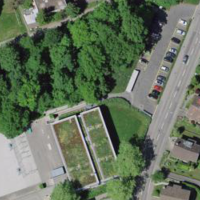
EUNIS habitat code: 54
Species observed at this site:
Certhia brachydactyla
Corvus corone
Emberiza citrinella
Dendrocopos major
Buteo buteo
Euphorbia cyparissias
Sylvia atricapilla
Spinus spinus
Muscicapa striata
Phylloscopus collybita
Poecile palustris
Erithacus rubecula
Pica pica
Phoenicurus ochruros
Sitta europaea
Garrulus glandarius
Picus viridis
Stachys recta
Echium vulgare
Cyanistes caeruleus
Sturnus vulgaris
Troglodytes troglodytes
Chloris chloris
Pyrrhula pyrrhula
Fringilla coelebs
Passer domesticus
Sedum album
Passer montanus
Carduelis carduelis
Turdus merula
Columba palumbus
Parus major
Turdus pilaris
Cinclus cinclus
Delichon urbicum